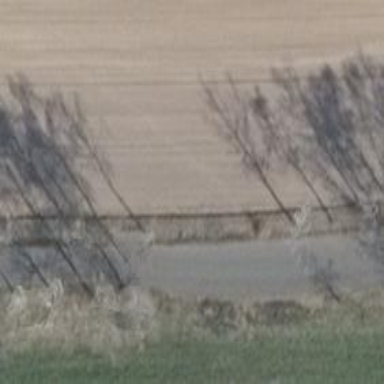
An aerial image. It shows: Row of deciduous broadleaved trees.